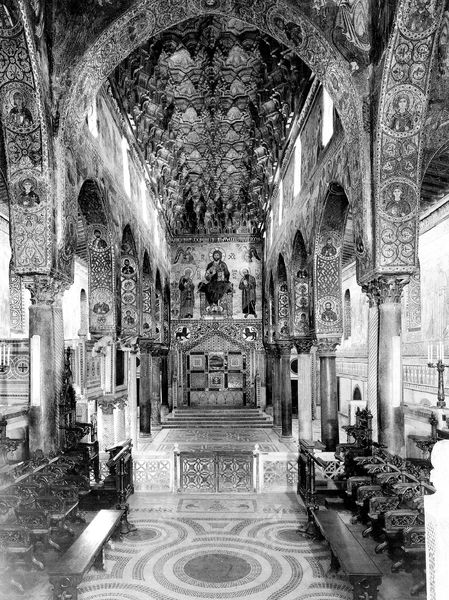
Titel: Capella Palatina in Palermo
Standort: Palermo, Capella Palatina (EU - I)
Schlagwörter: gemälde, weiß, fenster, licht, marmor, pfeiler, schwarz, stühle, säulen, ornament, architektur, rahmen, innenraum, kirche, boden, decke, innen, kreis, bogen, fußboden, bank, figuren, rundbogen, gestühl, dekor, verzierung, stuck, stufen, foto, bögen, kreuz, schwarzweiss, kreise, herrscher, mosaik, altar, bänke, hochaltar, kapitelle, intarsien, verziert, kirchenschiff, heiligenschein, mittelschiff, christus, jesus, griechisch, rundbögen, chor, heilige, maria, welt, verzierungen, russisch, deckenmalerei, romanisch, gotteshaus, ikonen, chorgestühl, orthodox, pantokrator, ortodox, cor, weltherrscher, chorgestühle, orthodoc, ortothox